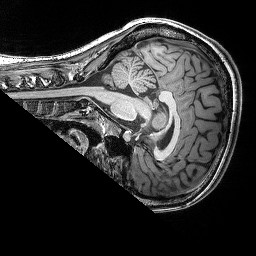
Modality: T1w
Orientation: sagittal
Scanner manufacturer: siemens
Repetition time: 2.25 s
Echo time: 0.00418 s